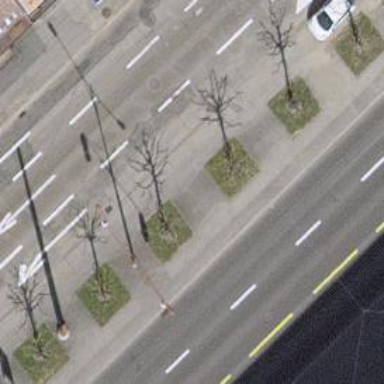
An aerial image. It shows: Avenue lined with deciduous broadleaved trees.